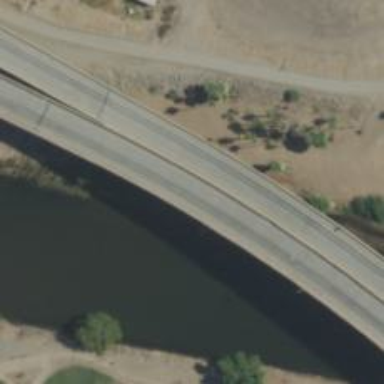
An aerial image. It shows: Motorway bridge.